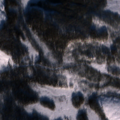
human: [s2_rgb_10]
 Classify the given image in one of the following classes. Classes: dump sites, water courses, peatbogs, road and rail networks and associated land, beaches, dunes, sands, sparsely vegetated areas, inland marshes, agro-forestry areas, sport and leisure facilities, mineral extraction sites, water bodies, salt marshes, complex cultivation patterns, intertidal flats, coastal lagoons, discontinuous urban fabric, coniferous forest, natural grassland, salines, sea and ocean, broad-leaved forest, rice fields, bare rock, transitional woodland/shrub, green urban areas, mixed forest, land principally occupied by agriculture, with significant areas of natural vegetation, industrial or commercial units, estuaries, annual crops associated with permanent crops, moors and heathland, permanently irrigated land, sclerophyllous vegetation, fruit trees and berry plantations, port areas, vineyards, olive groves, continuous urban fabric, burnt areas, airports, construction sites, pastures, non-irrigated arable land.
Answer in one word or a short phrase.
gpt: coniferous forest, transitional woodland/shrub